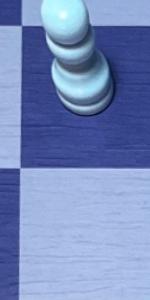
Label: Empty